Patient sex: M
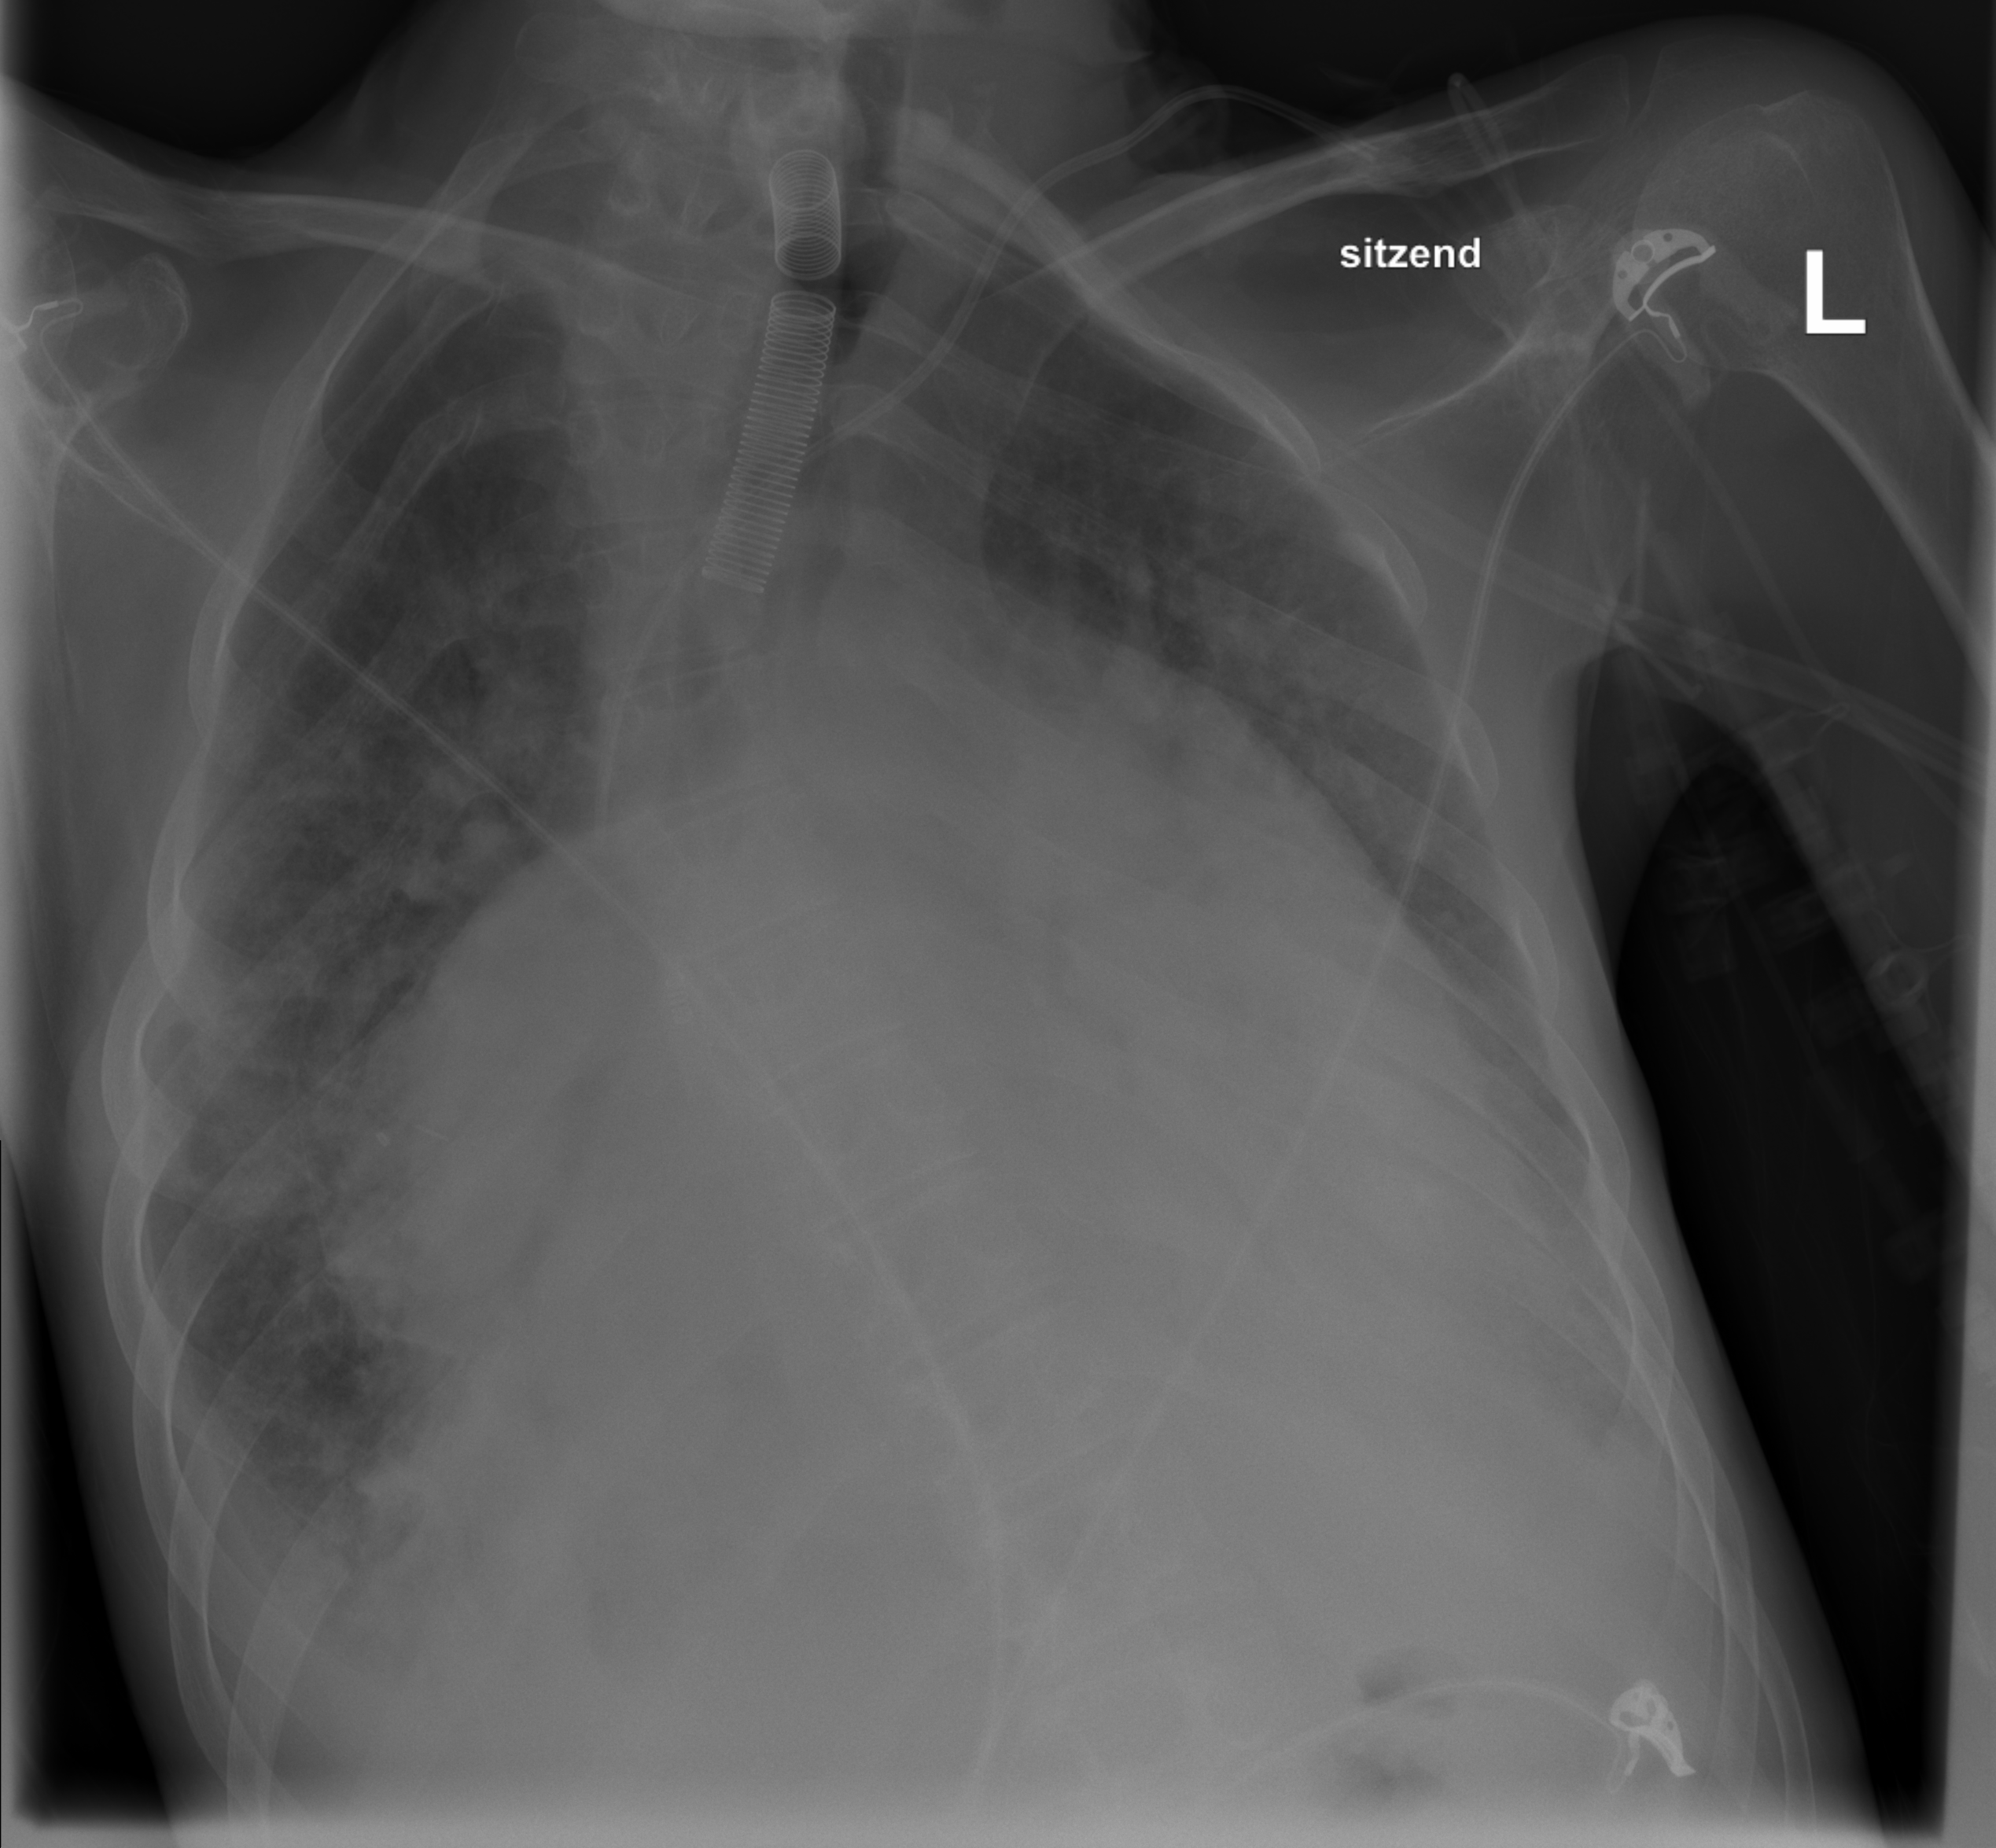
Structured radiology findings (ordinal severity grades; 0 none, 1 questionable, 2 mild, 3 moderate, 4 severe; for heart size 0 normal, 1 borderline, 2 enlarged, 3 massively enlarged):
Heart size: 3
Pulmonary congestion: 2
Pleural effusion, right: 2
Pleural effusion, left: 2
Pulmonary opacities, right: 2
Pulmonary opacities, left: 2
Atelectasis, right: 2
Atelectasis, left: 2